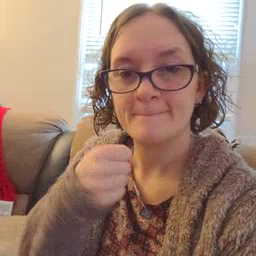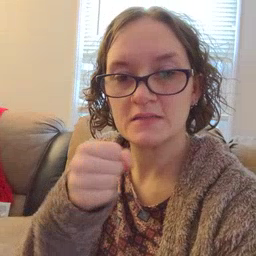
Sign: make